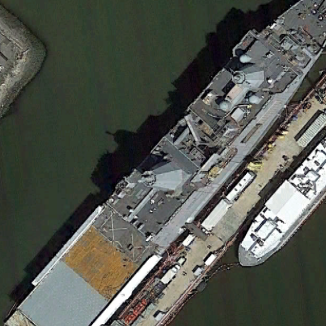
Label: San_Antonio-class_transport_dock